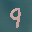
Label: 9